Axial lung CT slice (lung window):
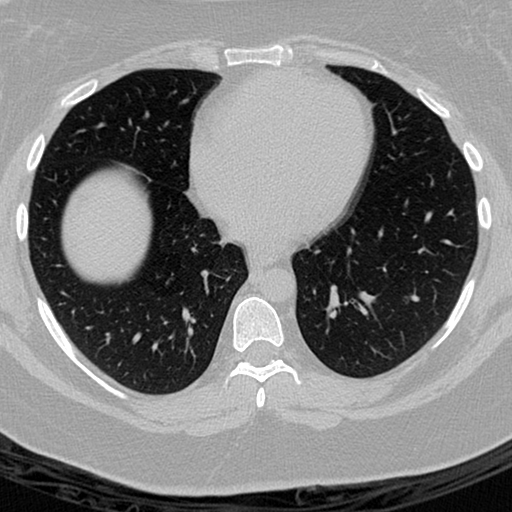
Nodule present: no